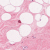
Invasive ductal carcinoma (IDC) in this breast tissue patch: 0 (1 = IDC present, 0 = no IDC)